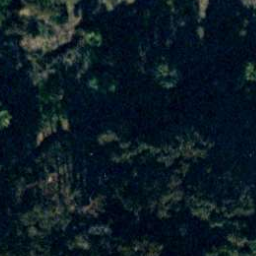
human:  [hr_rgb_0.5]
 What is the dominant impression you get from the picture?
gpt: forest